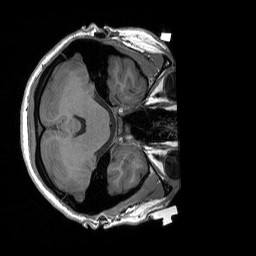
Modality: T1w
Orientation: axial
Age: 21
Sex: female
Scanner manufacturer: siemens
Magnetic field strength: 3 T
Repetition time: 1.9 s
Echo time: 0.00227 s